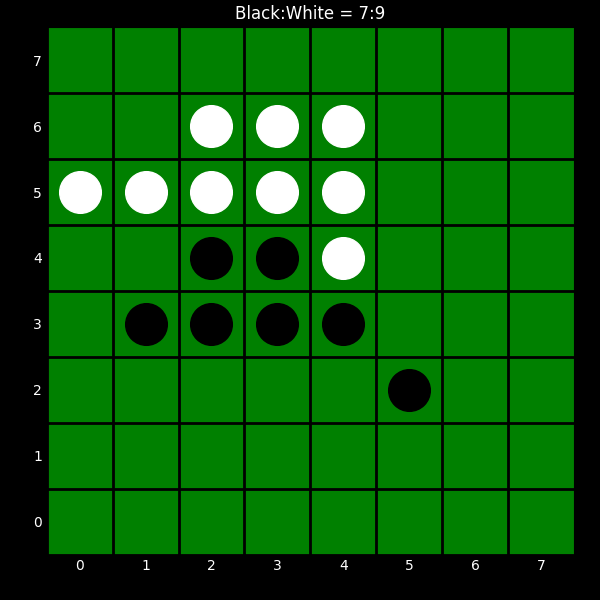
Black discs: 7
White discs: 9